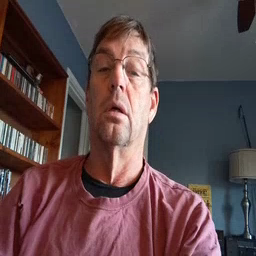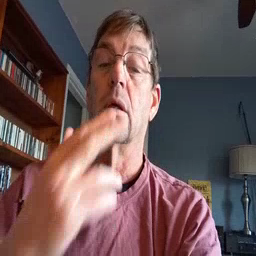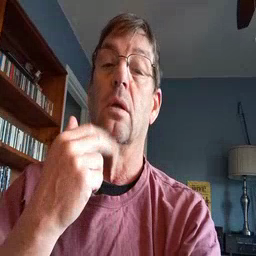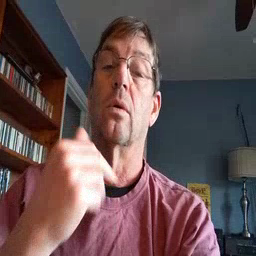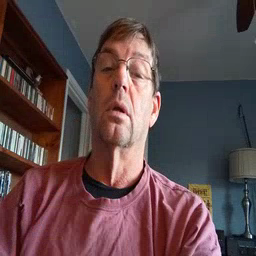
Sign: cute